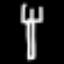
Label: fork